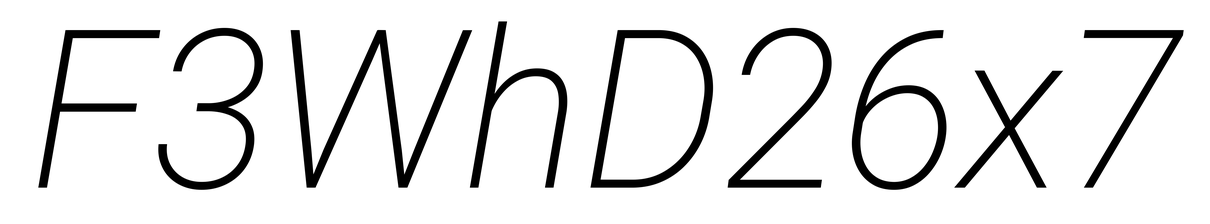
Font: Roboto-Italic_ExtraLight_Italic